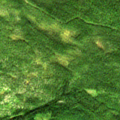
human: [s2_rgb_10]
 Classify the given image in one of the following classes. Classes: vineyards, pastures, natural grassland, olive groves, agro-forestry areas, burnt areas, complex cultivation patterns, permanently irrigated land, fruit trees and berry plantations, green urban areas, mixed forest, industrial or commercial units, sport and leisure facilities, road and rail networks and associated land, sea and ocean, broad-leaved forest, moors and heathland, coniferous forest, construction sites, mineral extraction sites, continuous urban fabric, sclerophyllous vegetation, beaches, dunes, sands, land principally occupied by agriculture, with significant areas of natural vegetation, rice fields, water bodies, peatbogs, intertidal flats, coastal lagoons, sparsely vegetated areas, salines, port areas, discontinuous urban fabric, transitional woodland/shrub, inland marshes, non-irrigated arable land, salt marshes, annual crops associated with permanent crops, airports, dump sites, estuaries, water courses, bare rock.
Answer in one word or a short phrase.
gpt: coniferous forest, mixed forest, transitional woodland/shrub